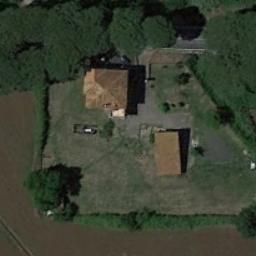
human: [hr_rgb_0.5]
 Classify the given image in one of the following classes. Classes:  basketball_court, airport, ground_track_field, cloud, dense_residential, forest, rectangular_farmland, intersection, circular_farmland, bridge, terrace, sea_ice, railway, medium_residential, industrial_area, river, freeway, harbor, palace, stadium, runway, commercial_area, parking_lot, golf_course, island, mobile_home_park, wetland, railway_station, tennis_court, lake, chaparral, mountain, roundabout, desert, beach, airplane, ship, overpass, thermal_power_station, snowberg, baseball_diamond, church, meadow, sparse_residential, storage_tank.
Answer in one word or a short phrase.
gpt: sparse_residential